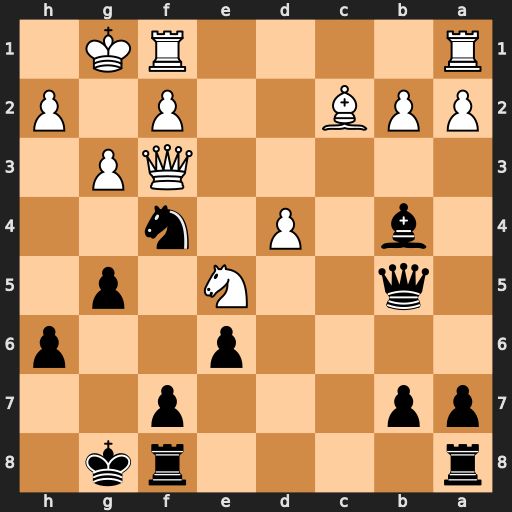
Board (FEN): r4rk1/pp3p2/4p2p/1q2N1p1/1b1P1n2/5QP1/PPB2P1P/R4RK1
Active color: b
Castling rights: -
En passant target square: -
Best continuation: Ne2+ Kh1 Nxd4